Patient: sex M, age 71
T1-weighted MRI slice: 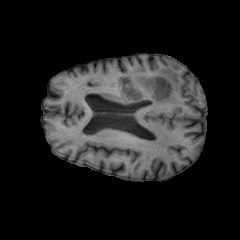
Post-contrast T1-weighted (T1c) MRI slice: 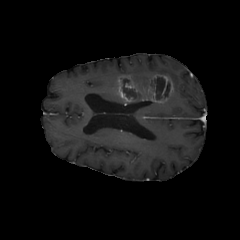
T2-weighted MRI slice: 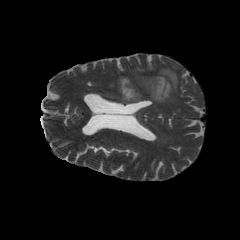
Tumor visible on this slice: yes
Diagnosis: Glioblastoma, IDH-wildtype
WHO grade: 4